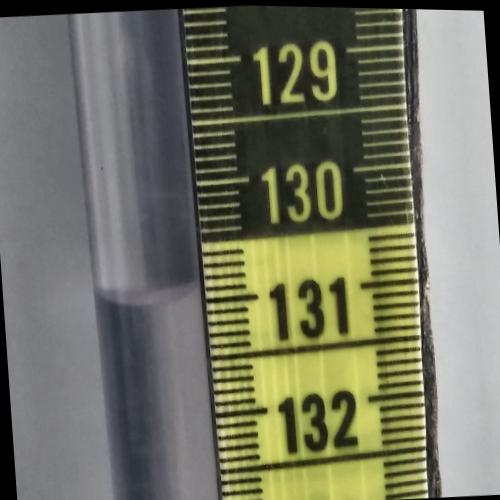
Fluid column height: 130.9 cm